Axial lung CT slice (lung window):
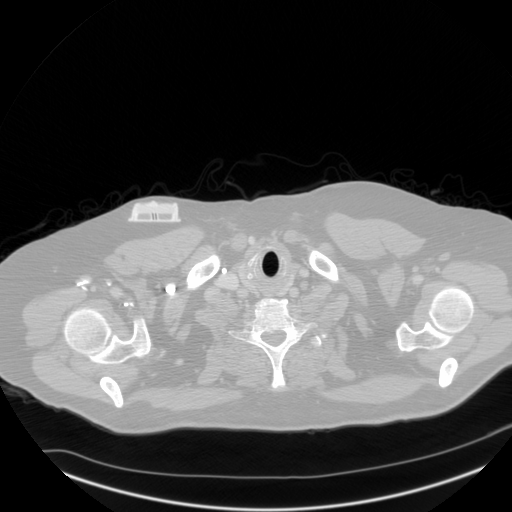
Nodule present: no